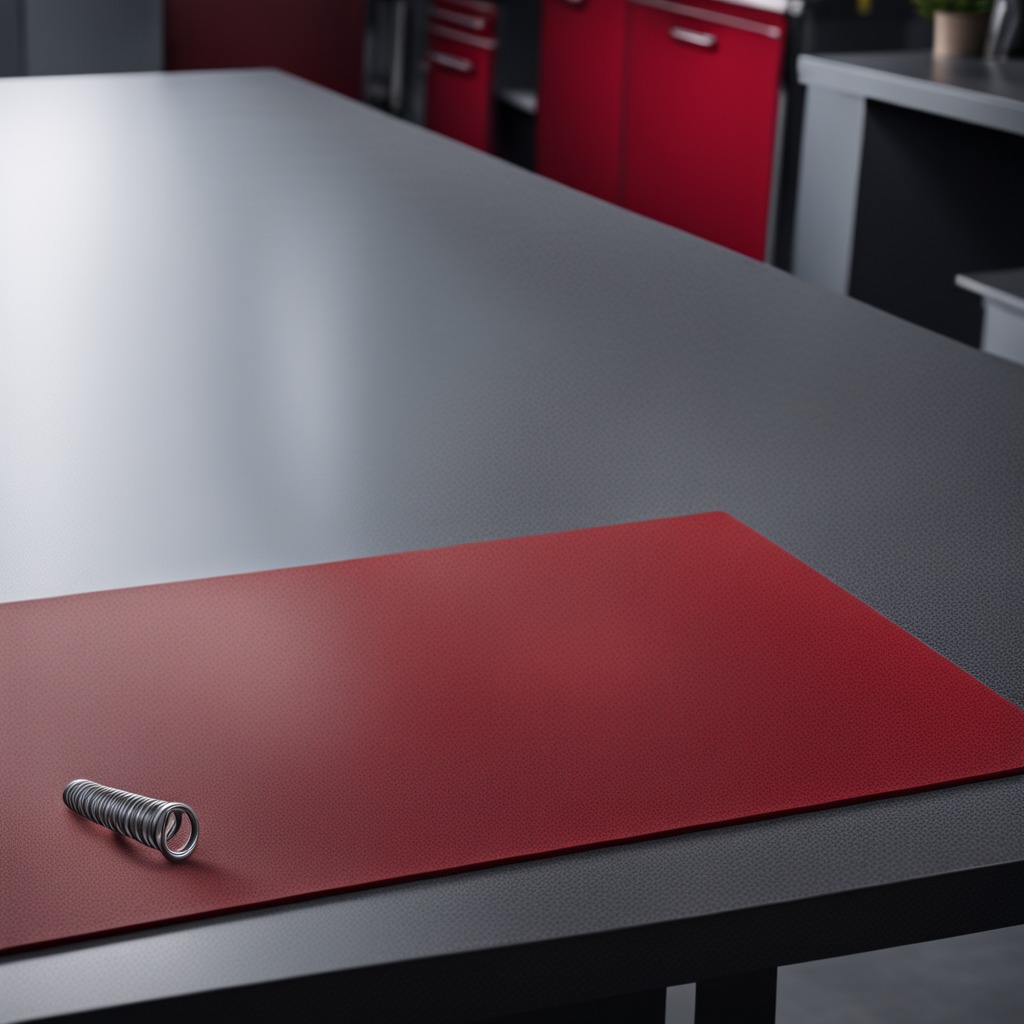
A coiled metal spring lies on the clean granite tabletop.